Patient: sex F, age 33
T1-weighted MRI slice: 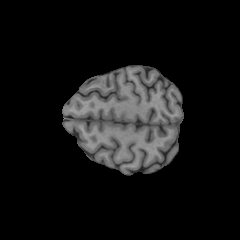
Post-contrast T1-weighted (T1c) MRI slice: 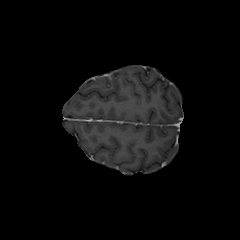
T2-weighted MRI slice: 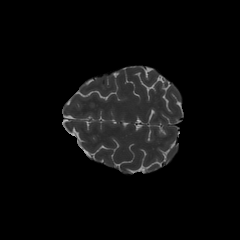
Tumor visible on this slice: no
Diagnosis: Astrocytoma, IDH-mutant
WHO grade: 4